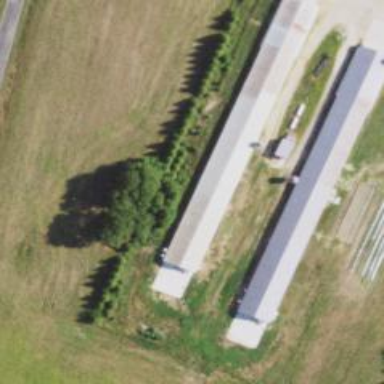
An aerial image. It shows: Farm auxiliary building.